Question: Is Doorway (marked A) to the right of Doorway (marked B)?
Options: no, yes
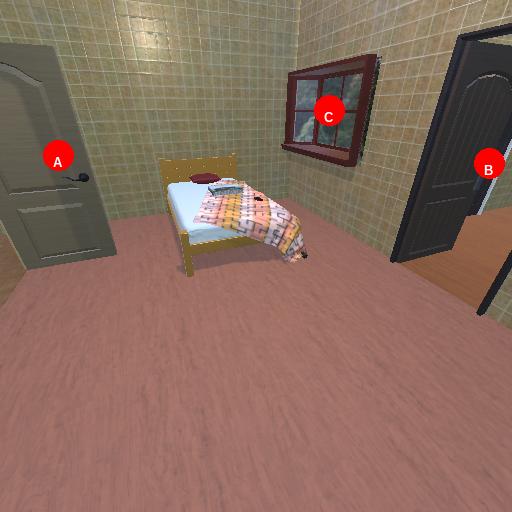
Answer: no